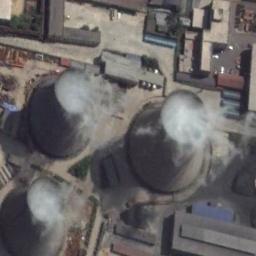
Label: thermal_power_station